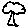
Label: tree